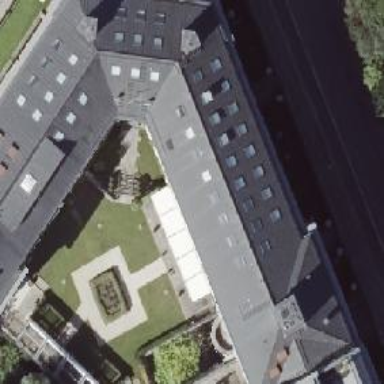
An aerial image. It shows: Public building with gabled black roof.